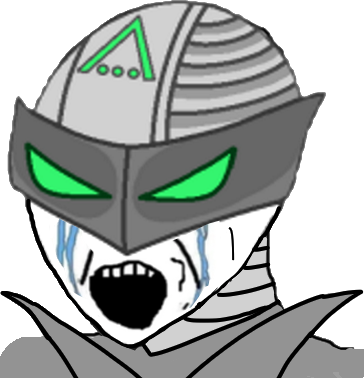
Label: 5_Soyjak